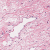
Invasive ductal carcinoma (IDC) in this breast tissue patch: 0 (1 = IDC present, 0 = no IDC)